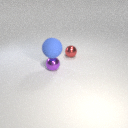
large blue rubber sphere above small purple metal sphere